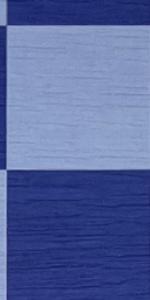
Label: Empty